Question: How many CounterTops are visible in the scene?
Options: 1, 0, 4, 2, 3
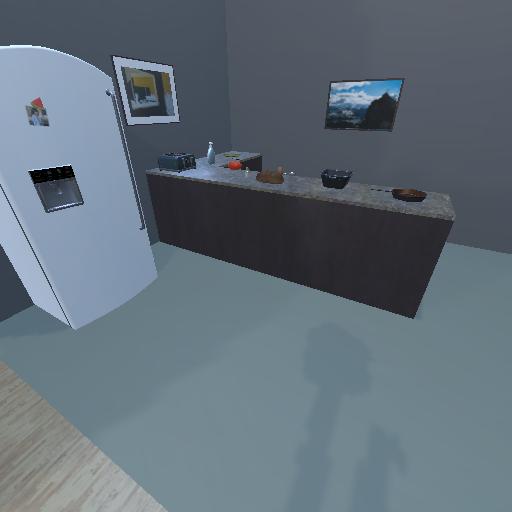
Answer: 1